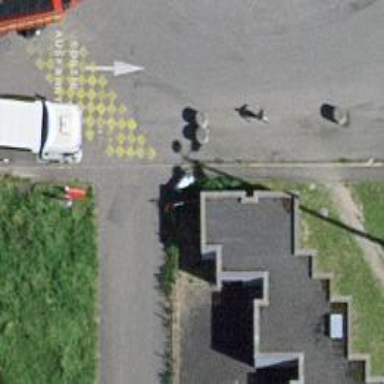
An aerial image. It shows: Transformer.